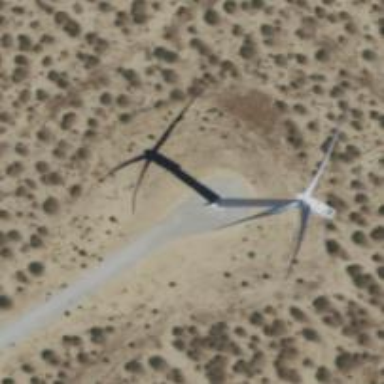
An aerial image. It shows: Wind power generator with horizontal axis wind turbine manufactured by Vestas.